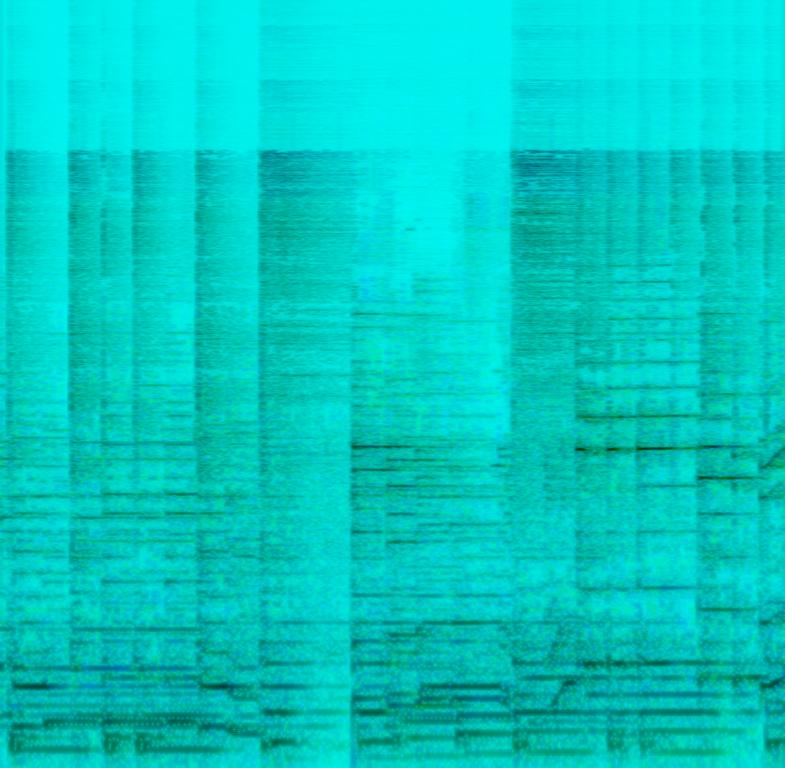
This music is an electronic guitar instrumental. The tempo is medium with a harmonious electric guitar lead, steady drumming, subtle bass ,tambourine beats and synthesiser arrangement. The music is a pleasant, soothing, unhurried, calm, romantic, sentimental , sedate and lingering Electric Guitar, soft pop instrumental.